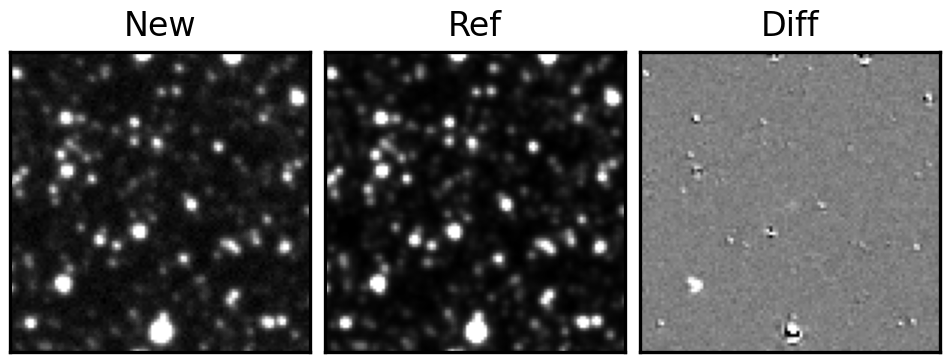
Label: real